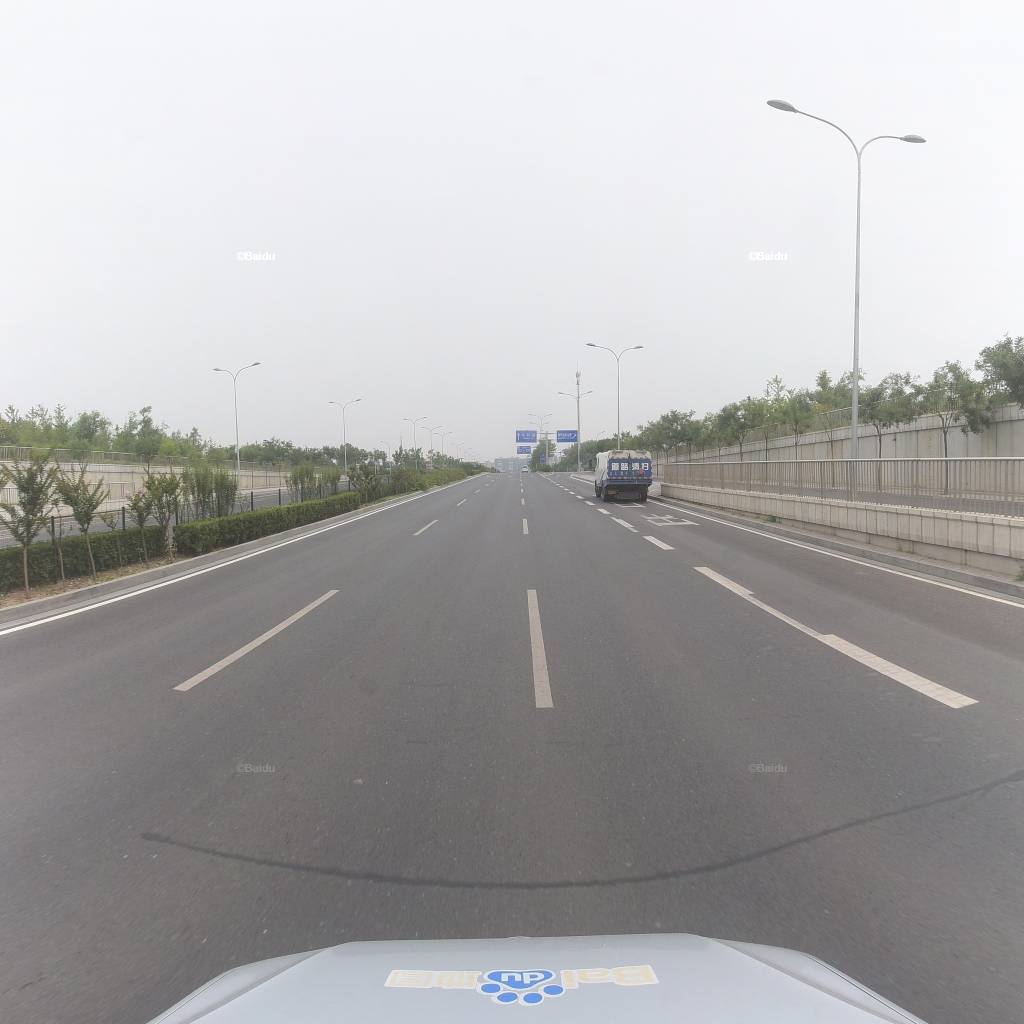
Region: Fengtai
Road damage annotations: transverse patch